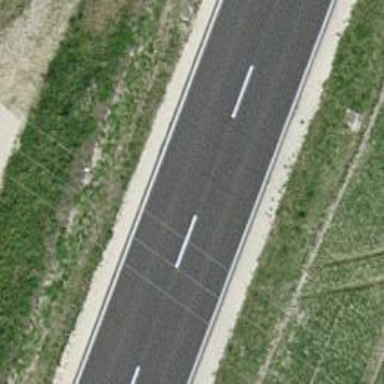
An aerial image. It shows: Asphalt road classified as primary highway.